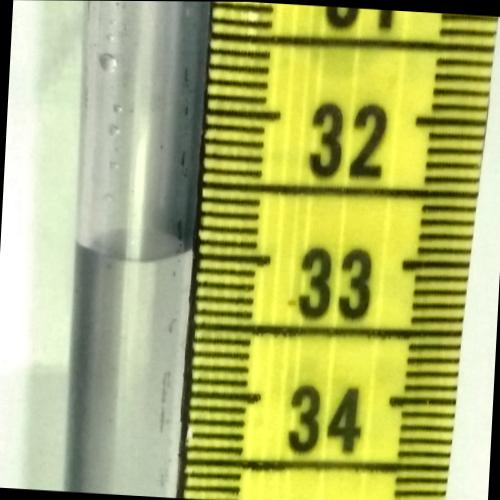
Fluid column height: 33.0 cm